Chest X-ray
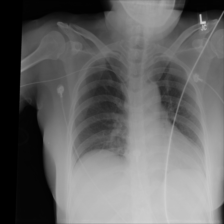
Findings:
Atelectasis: negative
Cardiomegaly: negative
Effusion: negative
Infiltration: negative
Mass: negative
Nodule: negative
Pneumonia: negative
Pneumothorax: negative
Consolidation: negative
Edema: negative
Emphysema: negative
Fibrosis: negative
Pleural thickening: negative
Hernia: negative